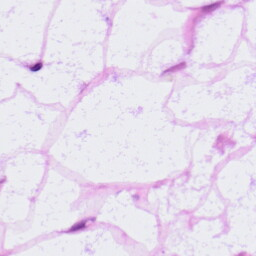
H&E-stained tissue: LymphNode